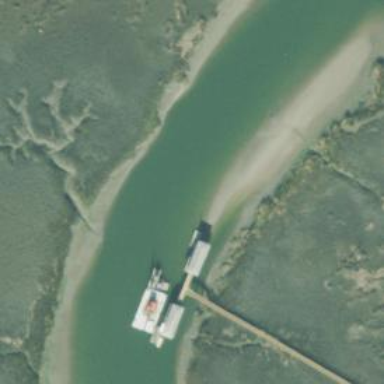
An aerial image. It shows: Man-made pier.